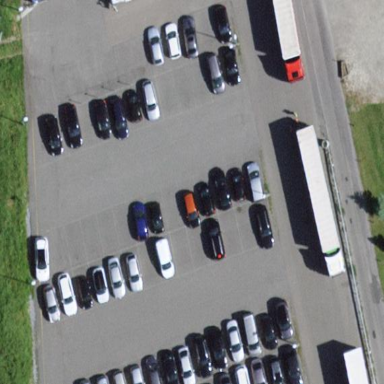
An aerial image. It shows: Parking area.